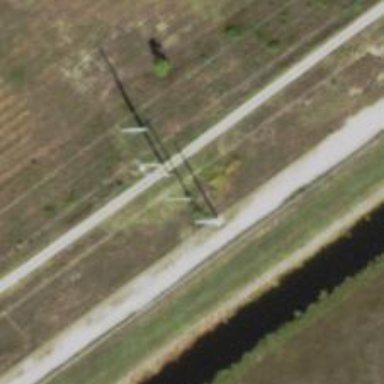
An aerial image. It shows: Power pole.